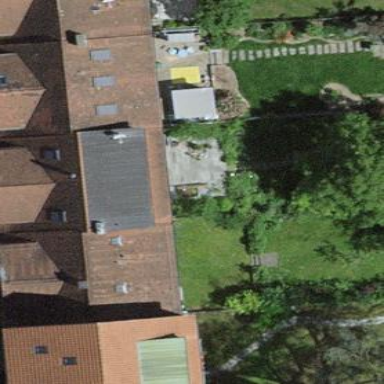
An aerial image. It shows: Terrace building.